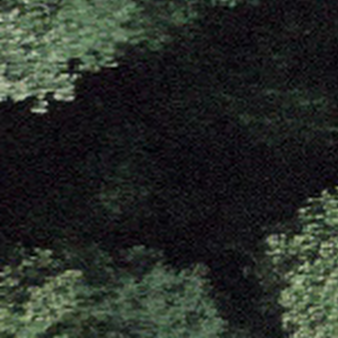
Label: other